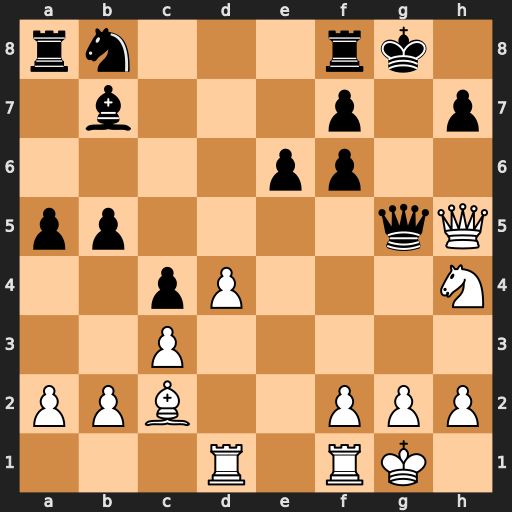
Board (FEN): rn3rk1/1b3p1p/4pp2/pp4qQ/2pP3N/2P5/PPB2PPP/3R1RK1
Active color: w
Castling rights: -
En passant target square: -
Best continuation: Qxh7#